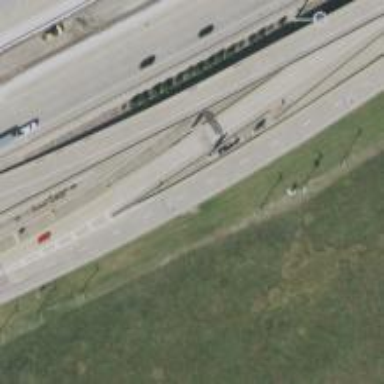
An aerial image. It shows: Toll gantry on the road.